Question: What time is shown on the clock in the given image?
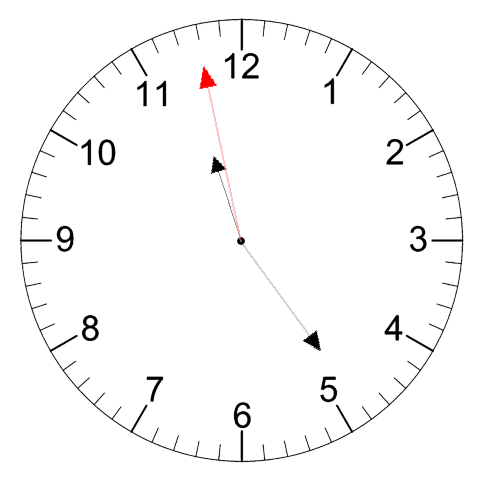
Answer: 11:23:58